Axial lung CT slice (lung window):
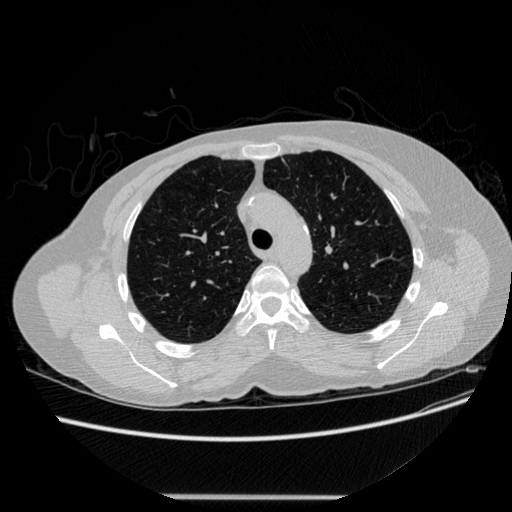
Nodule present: no